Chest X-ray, PA view. Patient: 54 years old, sex M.
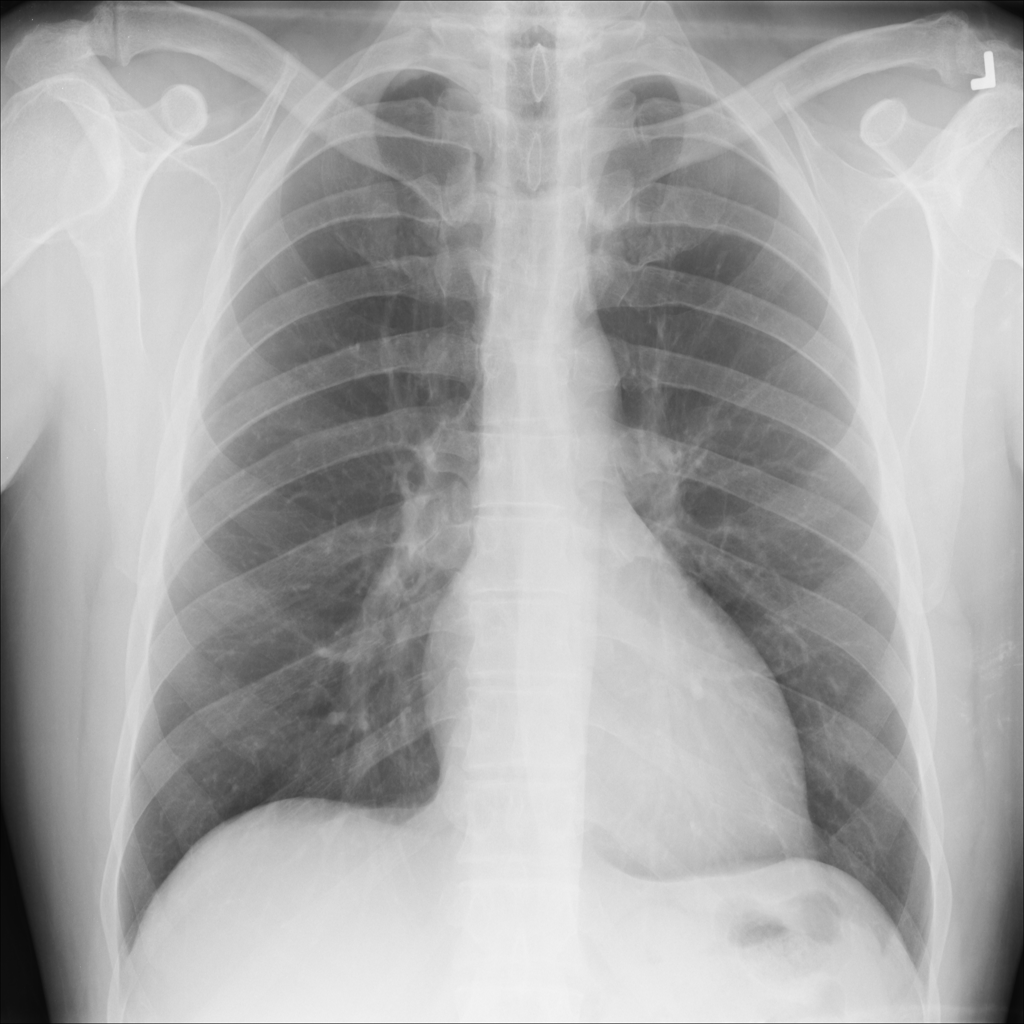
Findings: No Finding